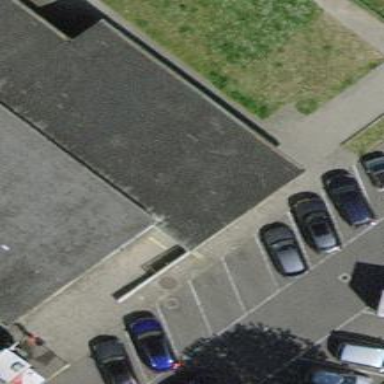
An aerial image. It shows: View of roof of building.